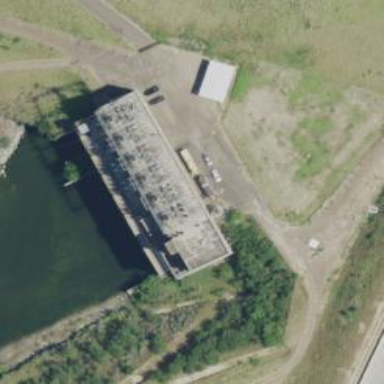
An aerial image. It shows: Hydro power generator.